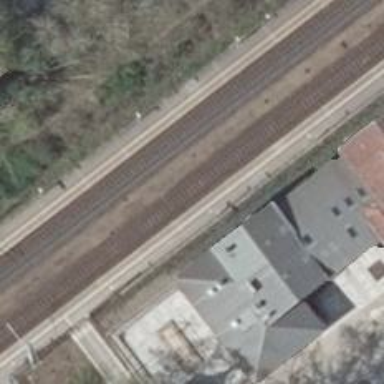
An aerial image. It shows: Stop position for public transport on the railway.